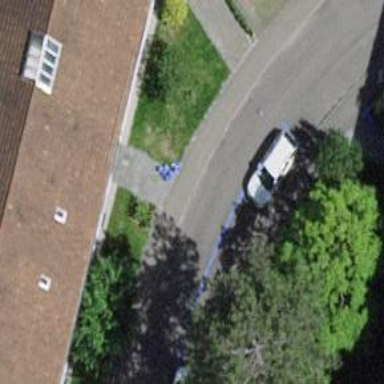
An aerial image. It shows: Residential road with asphalt surface and sidewalks on both sides.